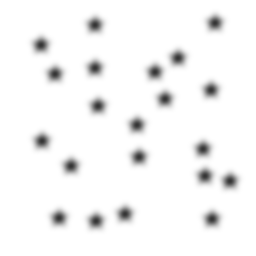
Squares: 0
Triangles: 0
Stars: 21
Total shapes: 21